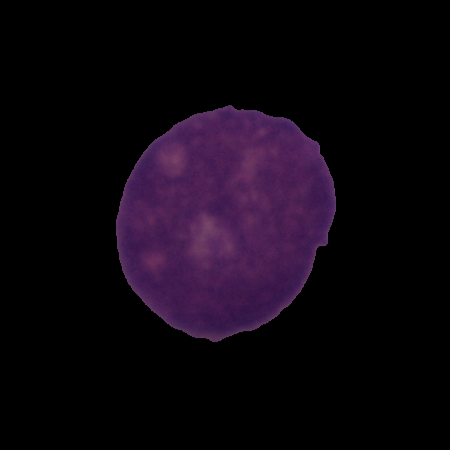
Label: cancer